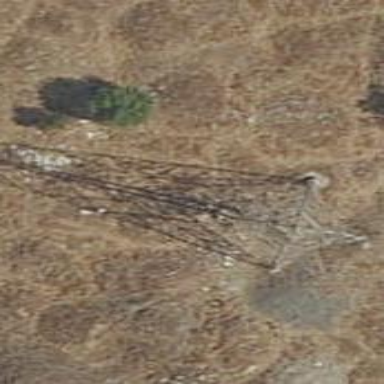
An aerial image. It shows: Power tower.